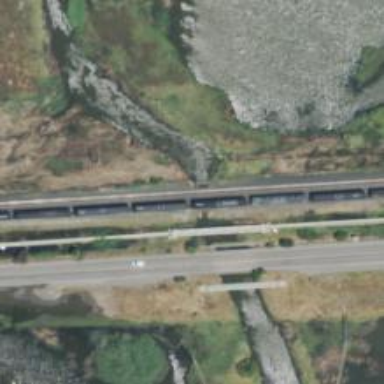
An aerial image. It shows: Bridge over railway siding.